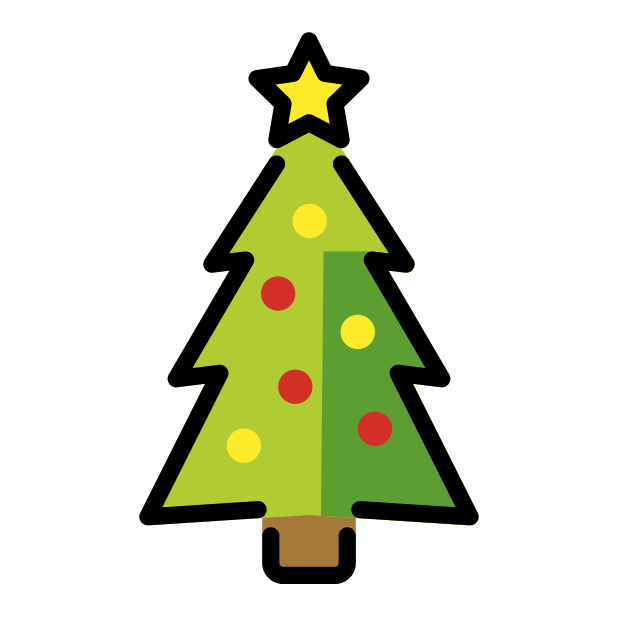
Emoji: 🎄
Name: christmas tree
Unicode: 0x1f384